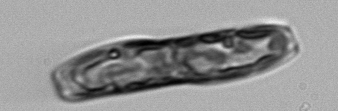
Label: pennate_morphotype1